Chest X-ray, PA view. Patient: 63 years old, sex F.
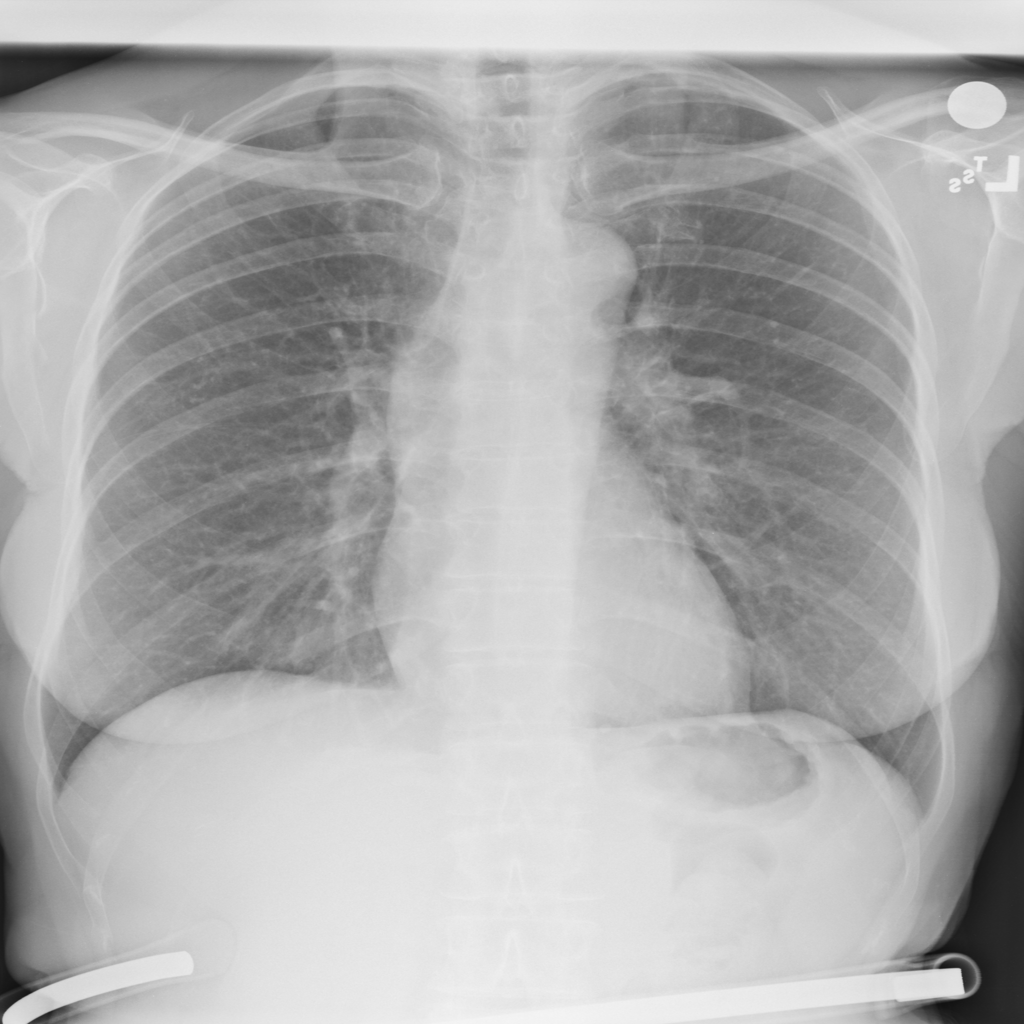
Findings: No Finding